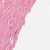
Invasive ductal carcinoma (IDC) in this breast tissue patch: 0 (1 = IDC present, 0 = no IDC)